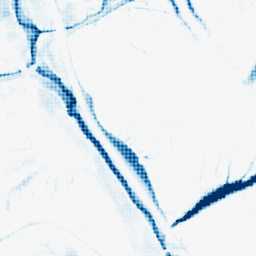
Category: morphological
Decomposition family: morphological_ellipse
Decomposition parameters: operation: closing
width: 20
height: 30
Upsampling method: sinc_hamming
Upsampling parameters: scale: 8
kernel_size: 8
Upsampling scale: 8